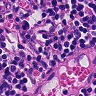
Metastatic tissue present: no